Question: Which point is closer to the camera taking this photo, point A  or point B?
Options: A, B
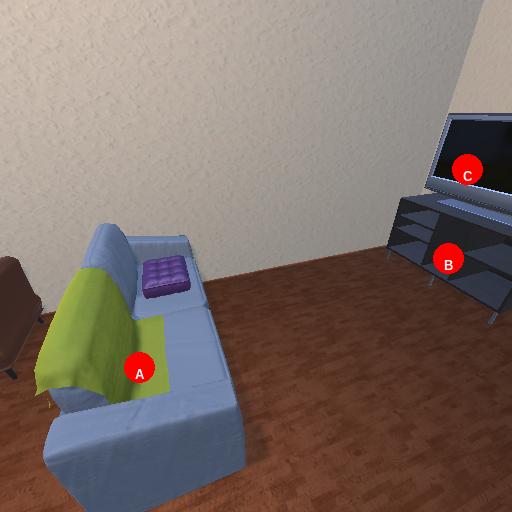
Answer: A